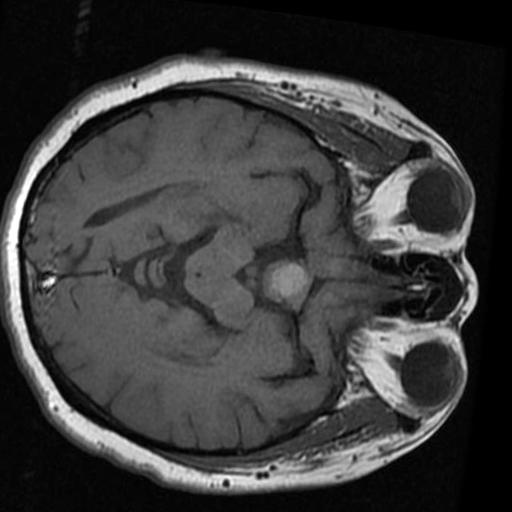
Label: brain_tumor